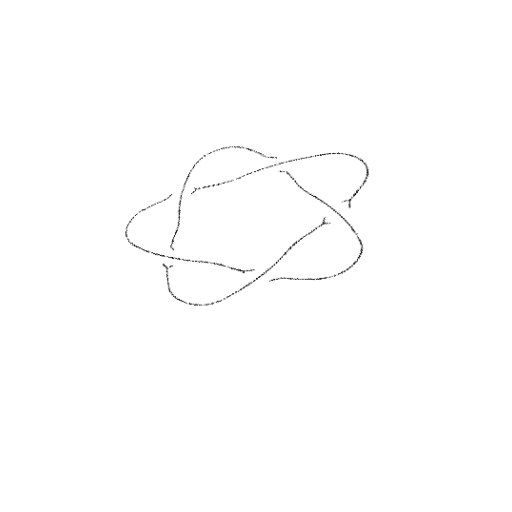
Crossing number: 5